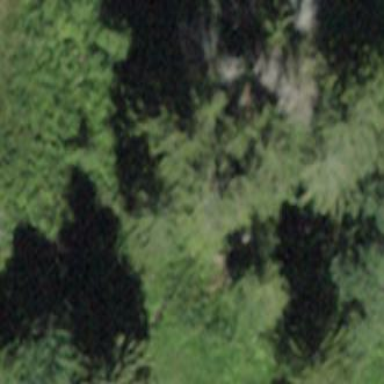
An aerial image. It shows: Forest area.